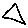
Label: triangle